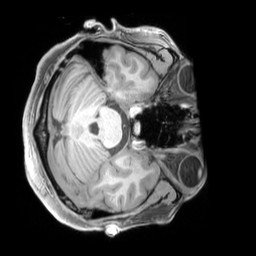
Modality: T1w
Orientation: axial
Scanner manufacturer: siemens
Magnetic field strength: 3 T
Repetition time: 2.3 s
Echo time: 0.00226 s